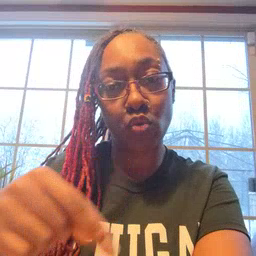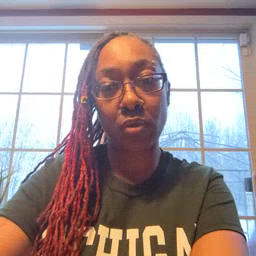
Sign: haveto